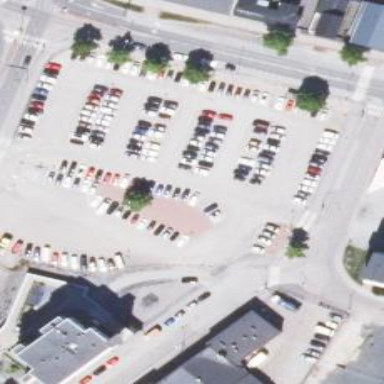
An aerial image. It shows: Parking area.